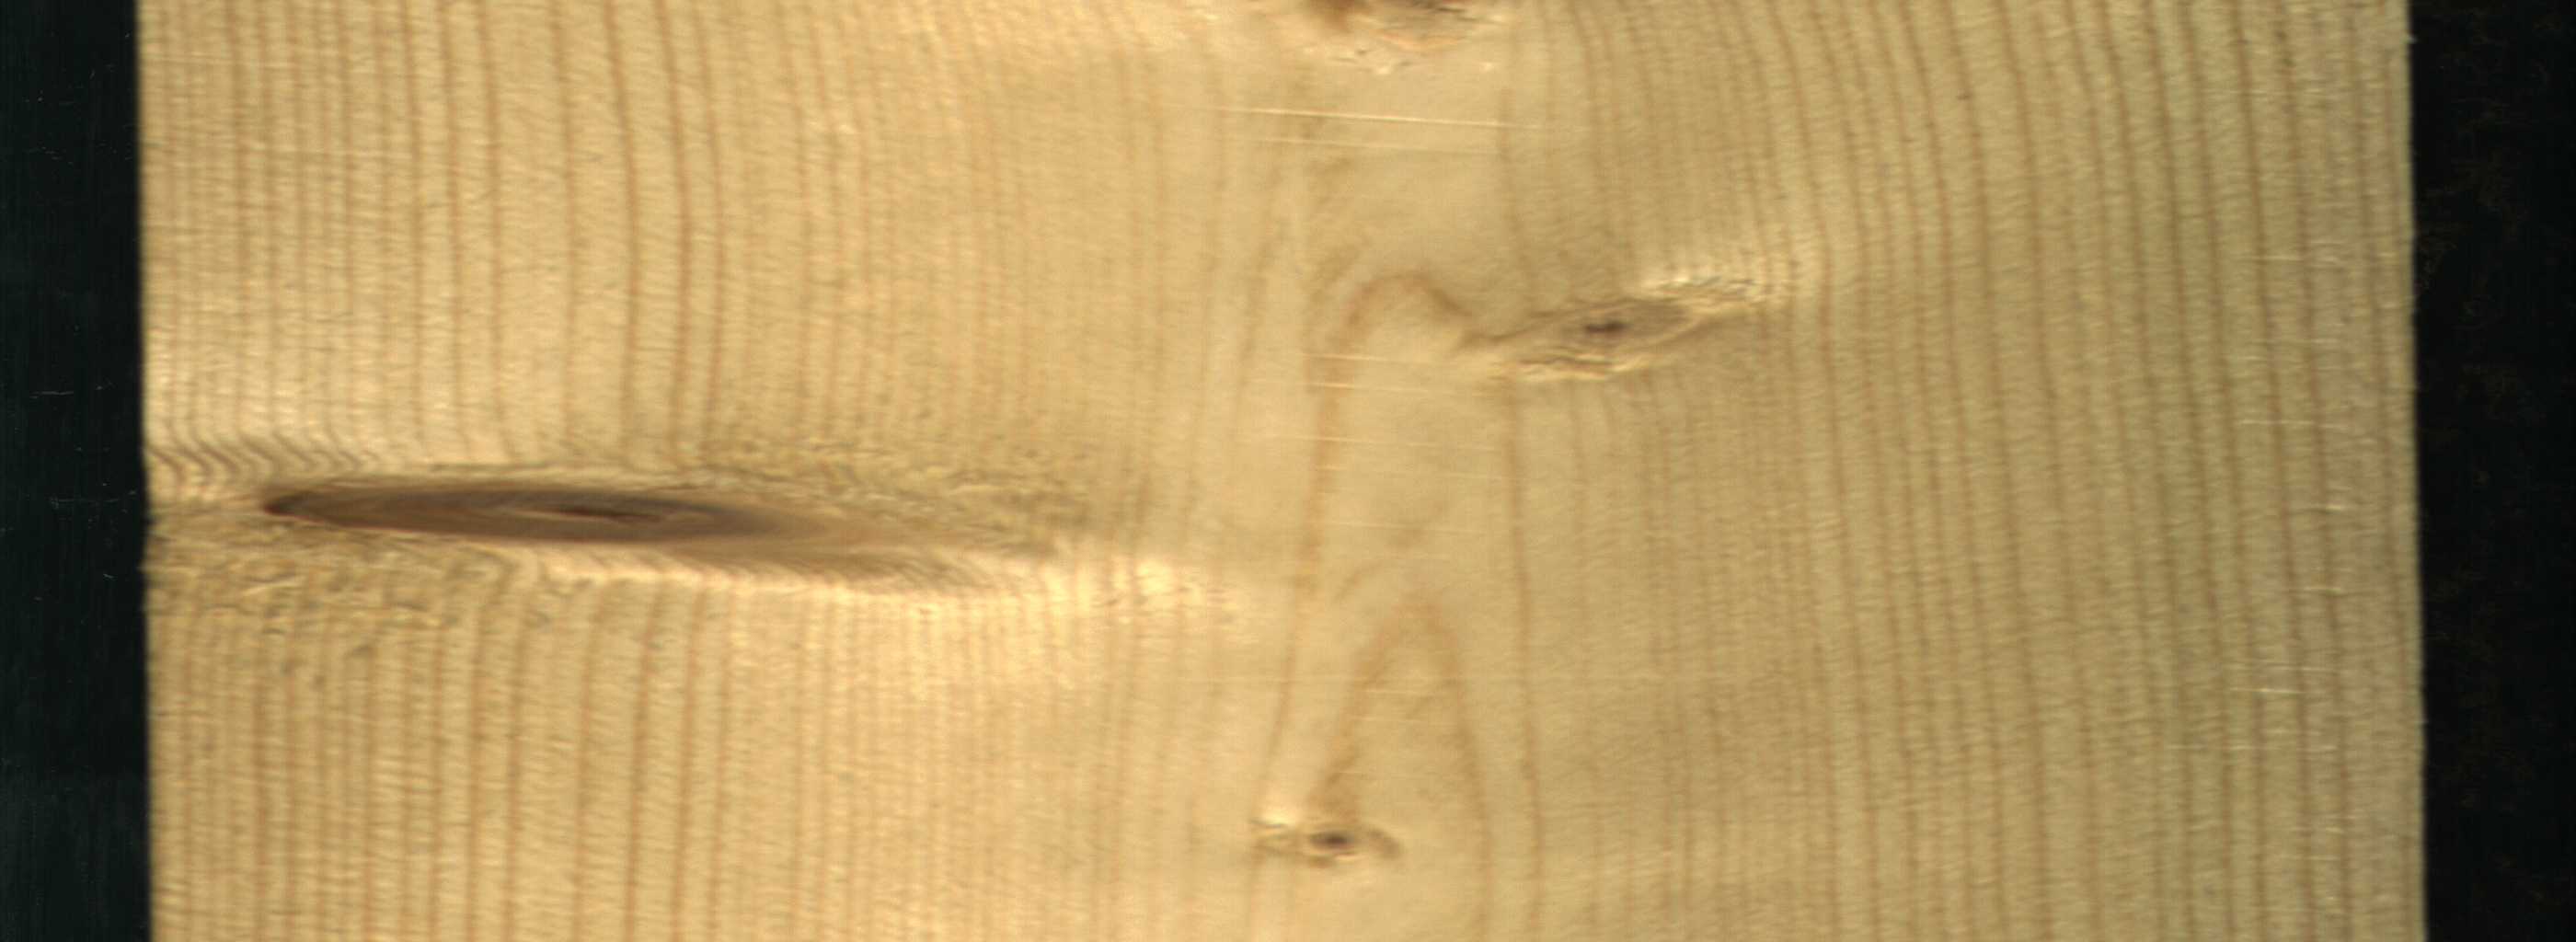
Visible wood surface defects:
Live_Knot
Live_Knot
Live_Knot